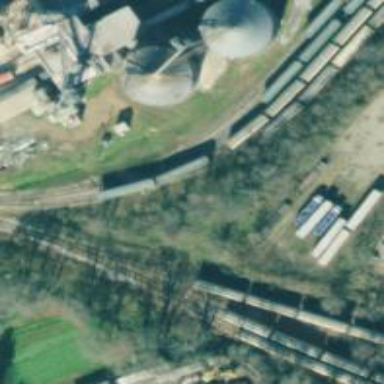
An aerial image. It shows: Railway spur service.